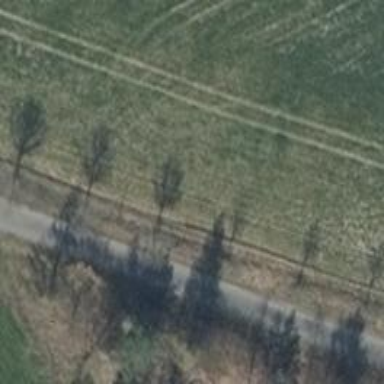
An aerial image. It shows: Row of deciduous broadleaved trees.